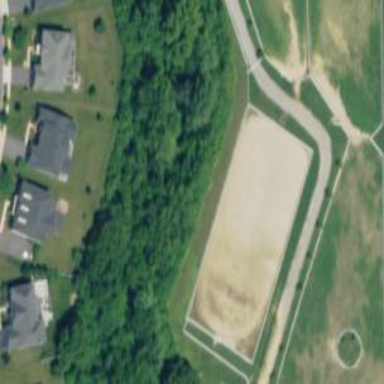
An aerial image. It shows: Fence surrounding equestrian pitch for leisure land activities.